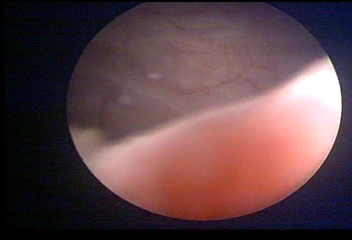
Modality: WLC
Class: Normal mucosa
Bladder cancer association: No